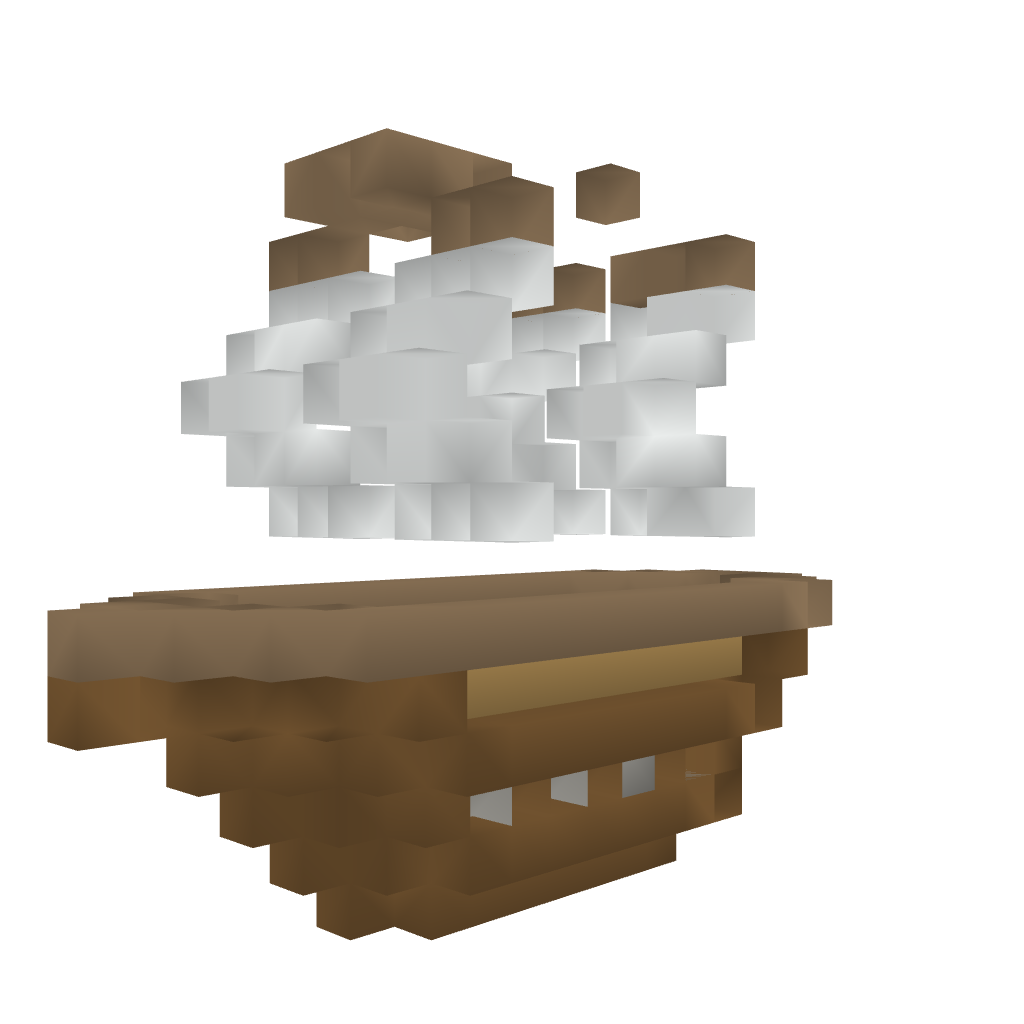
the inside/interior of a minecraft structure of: small boat